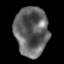
Tissue: lung
Cell type: Epithelial cells
Senescence score: 0.226
Nuclear area (px): 1596
Mean DAPI intensity: 99.689